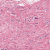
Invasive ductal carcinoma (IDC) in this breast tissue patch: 0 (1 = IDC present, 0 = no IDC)